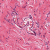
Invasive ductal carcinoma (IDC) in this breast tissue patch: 0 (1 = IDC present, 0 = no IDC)